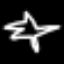
Label: airplane